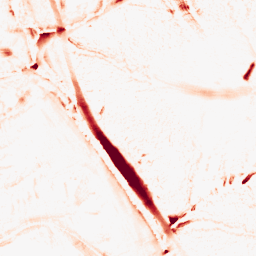
Category: morphological
Decomposition family: tophat
Decomposition parameters: size: 10
mode: white
Upsampling method: linear_exact
Upsampling parameters: scale: 2
Upsampling scale: 2